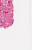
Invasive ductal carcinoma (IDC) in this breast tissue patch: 0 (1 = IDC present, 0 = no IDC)